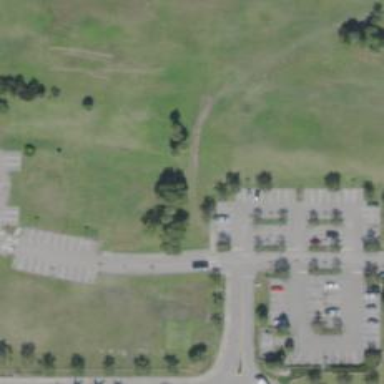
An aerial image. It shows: Disc golf hole.